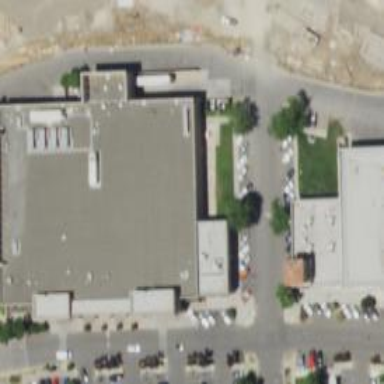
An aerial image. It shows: Supermarket building.